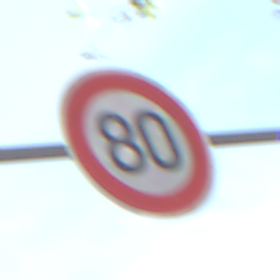
Verkehrszeichen: Geschwindigkeit80
Umgebung: Outdoor, Suburban
Tageszeit: Midday
Wetter: PartlyCloudy
Licht: Natural
Jahreszeit: Summer
Kontrast: HighContrast